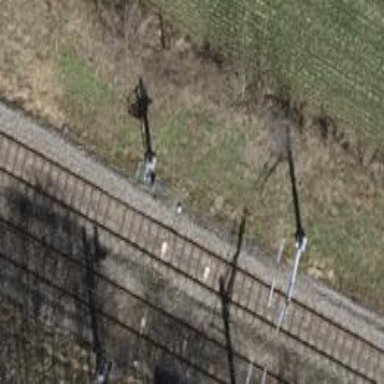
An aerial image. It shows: Railway signal.